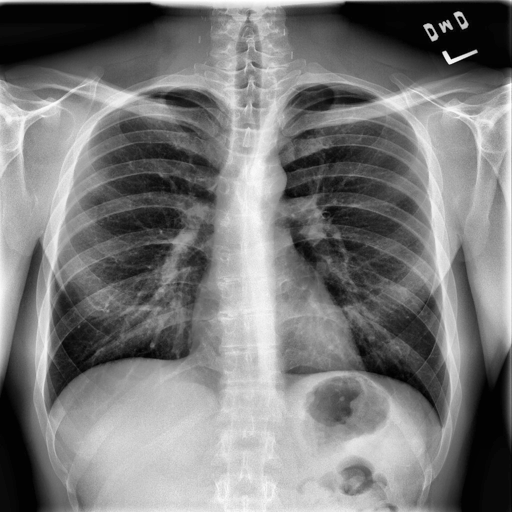
Finding: NORMAL